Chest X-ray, AP view. Patient: 27 years old, sex M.
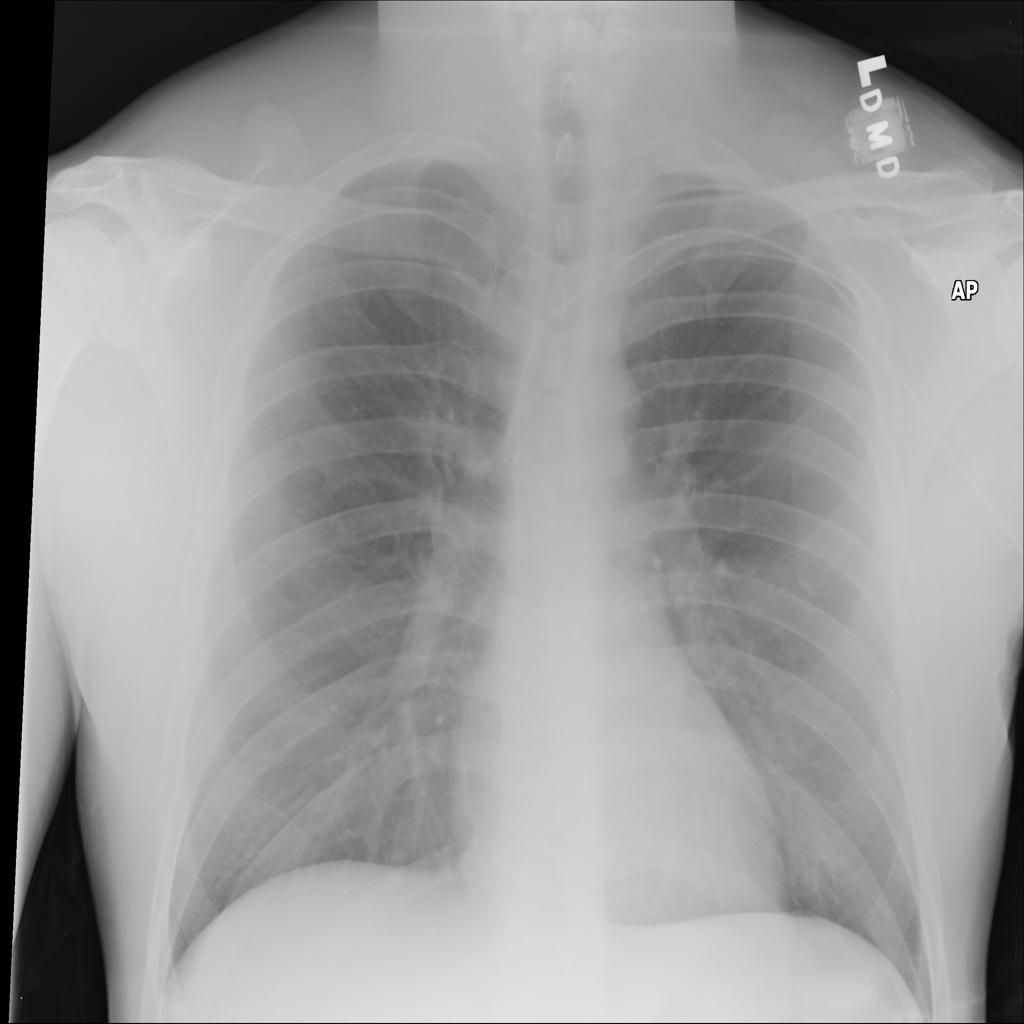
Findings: No Finding